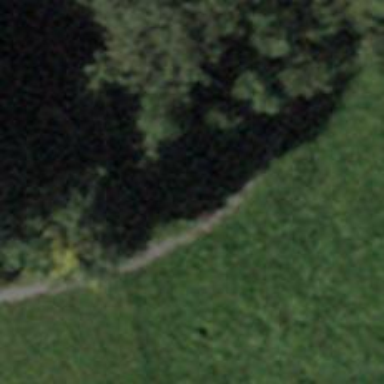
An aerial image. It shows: Pebblestone path with track type of grade2.